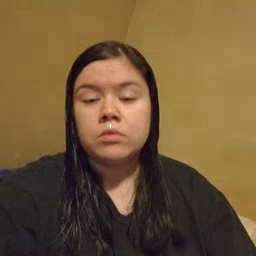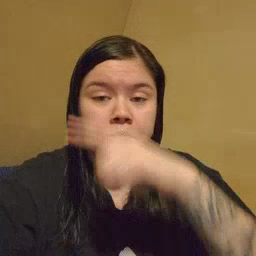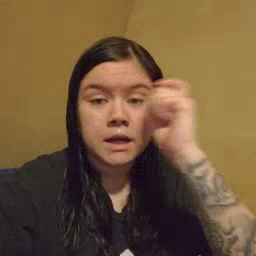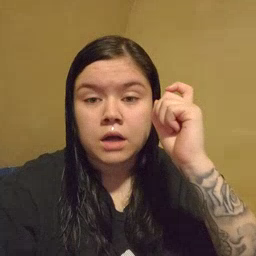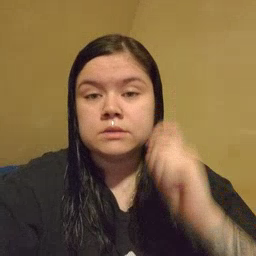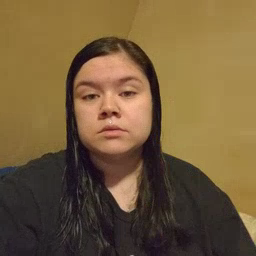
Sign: because